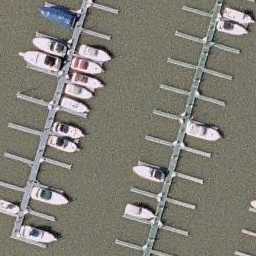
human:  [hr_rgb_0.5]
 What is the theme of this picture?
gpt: harbor

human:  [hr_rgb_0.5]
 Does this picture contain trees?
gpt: no

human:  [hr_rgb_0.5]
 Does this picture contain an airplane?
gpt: no

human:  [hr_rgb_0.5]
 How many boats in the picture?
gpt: eighteen

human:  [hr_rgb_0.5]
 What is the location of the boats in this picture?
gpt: left and right